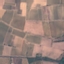
Land use / land cover: PermanentCrop